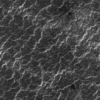
Label: not_dusty